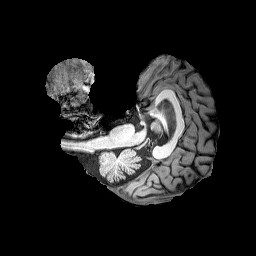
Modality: T1w
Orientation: axial
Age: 60
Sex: male
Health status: healthy